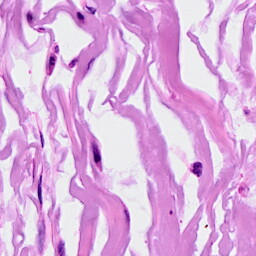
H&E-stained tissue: Breast